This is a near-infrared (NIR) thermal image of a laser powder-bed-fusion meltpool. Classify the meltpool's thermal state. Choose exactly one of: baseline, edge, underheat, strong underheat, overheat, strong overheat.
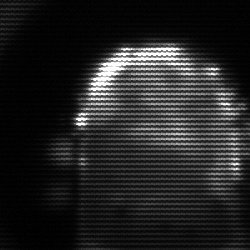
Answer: baseline